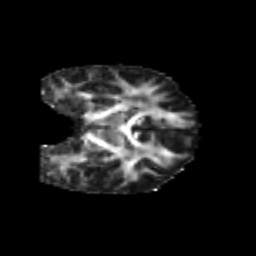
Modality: FA
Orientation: coronal
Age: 21
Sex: male
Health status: healthy